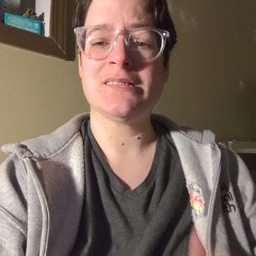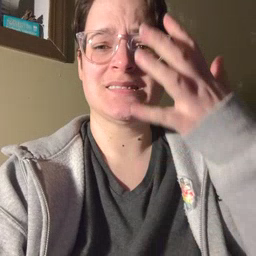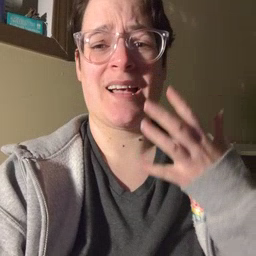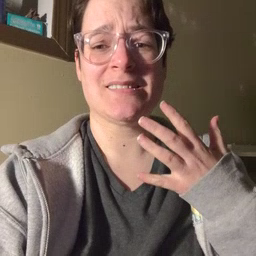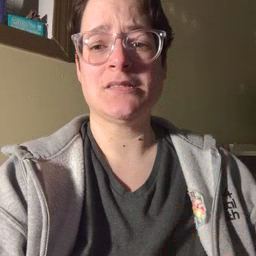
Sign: sad